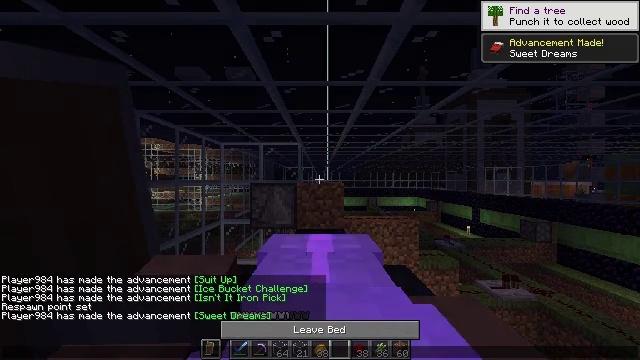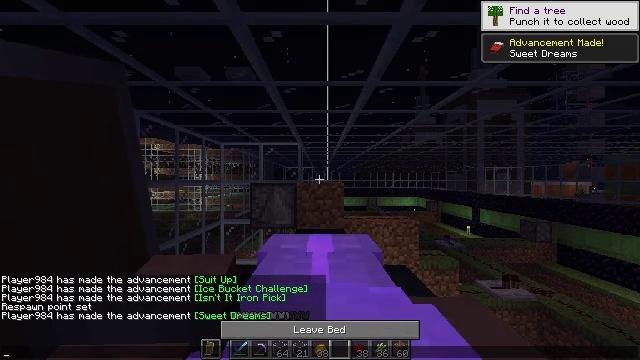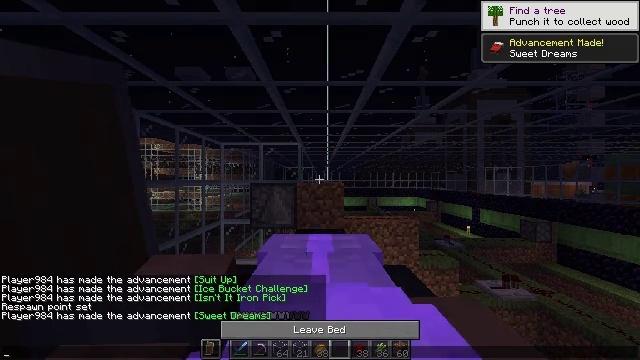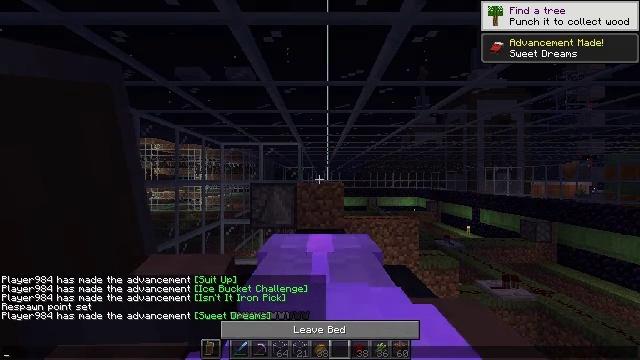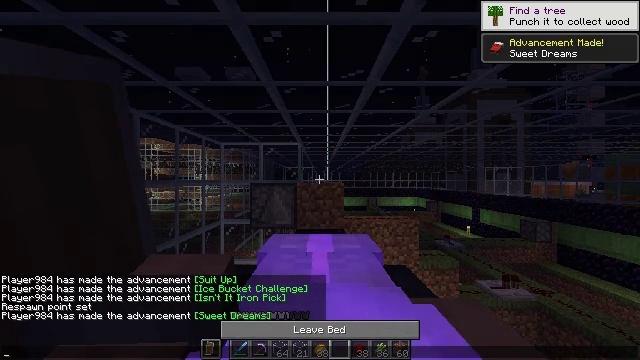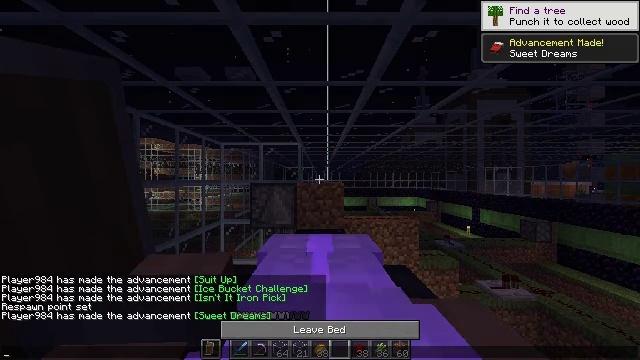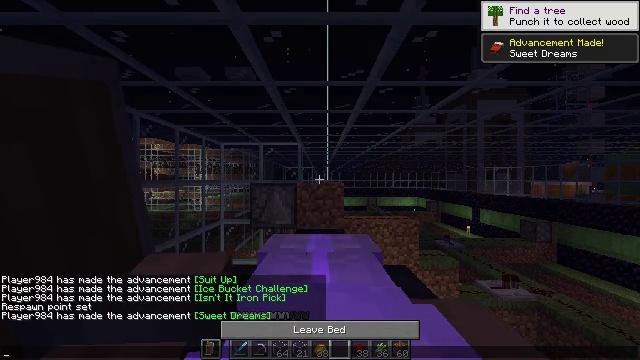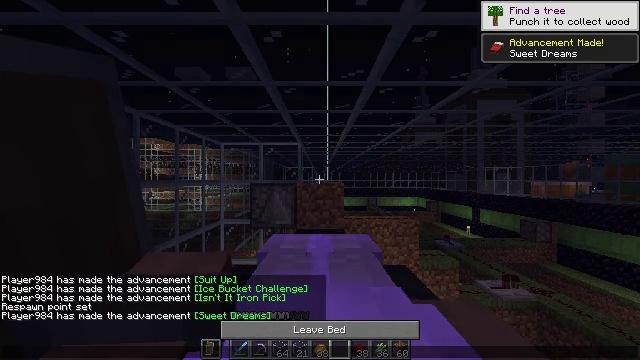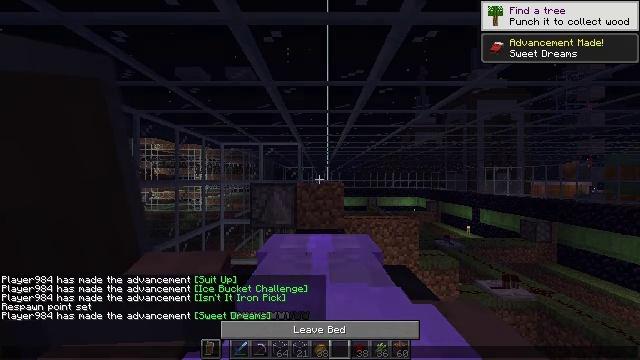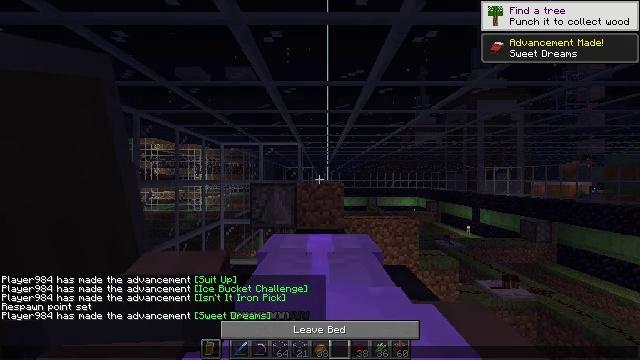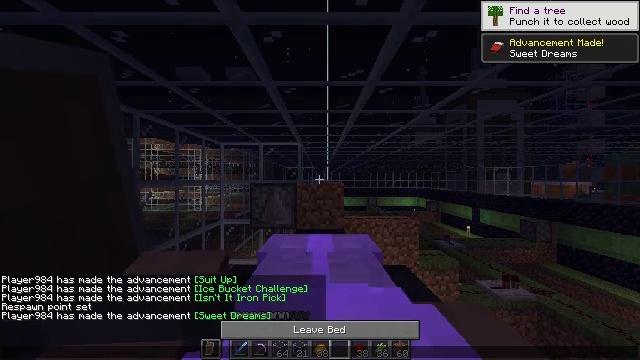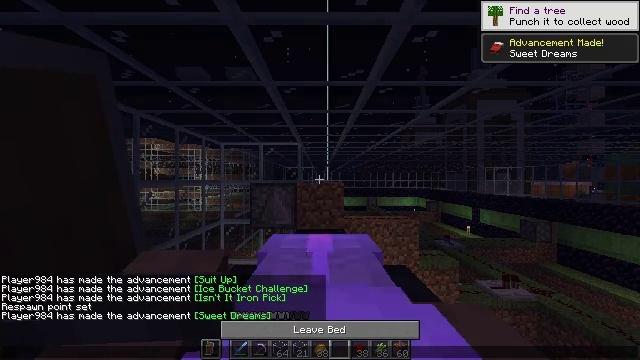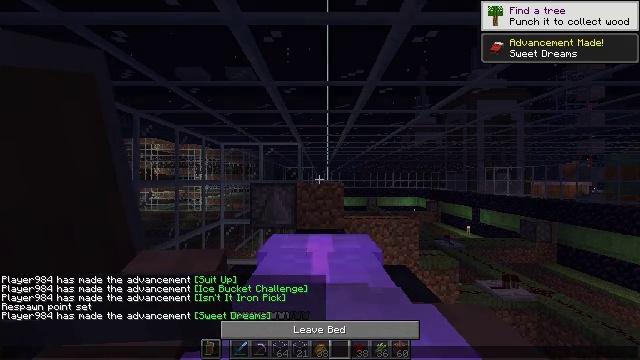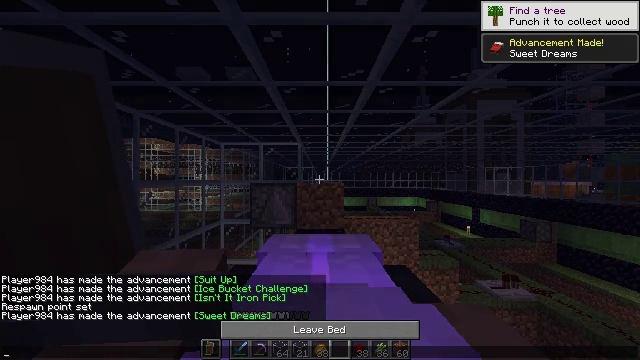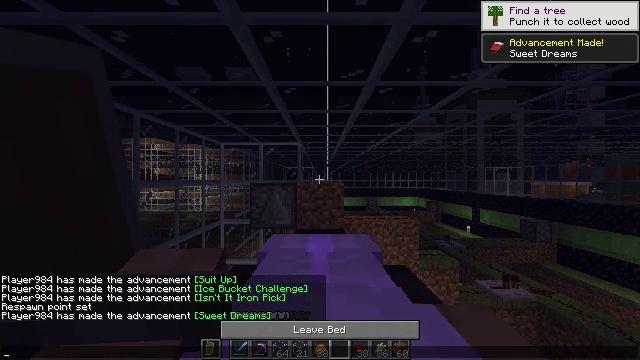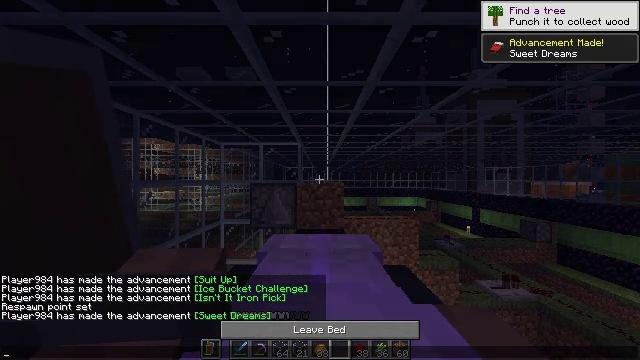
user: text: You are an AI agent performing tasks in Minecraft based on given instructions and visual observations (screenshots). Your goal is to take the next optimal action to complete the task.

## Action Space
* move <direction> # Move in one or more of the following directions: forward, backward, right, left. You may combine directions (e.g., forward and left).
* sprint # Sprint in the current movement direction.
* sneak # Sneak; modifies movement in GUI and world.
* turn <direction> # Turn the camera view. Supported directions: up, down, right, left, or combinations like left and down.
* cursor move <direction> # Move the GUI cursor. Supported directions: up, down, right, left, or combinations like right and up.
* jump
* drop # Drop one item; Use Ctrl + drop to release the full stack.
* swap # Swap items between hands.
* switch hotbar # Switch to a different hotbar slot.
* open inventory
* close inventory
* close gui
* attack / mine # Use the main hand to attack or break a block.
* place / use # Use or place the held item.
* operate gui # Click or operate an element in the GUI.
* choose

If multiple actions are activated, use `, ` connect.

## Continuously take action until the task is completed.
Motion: motion action
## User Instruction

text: Left click on the black bed to break it.
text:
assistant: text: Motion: no_op
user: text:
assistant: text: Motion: no_op
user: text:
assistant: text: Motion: no_op
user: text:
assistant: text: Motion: no_op
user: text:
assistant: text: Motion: no_op
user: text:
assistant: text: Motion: no_op
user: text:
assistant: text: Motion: no_op
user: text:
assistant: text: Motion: no_op
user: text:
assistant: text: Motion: no_op
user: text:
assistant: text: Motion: no_op
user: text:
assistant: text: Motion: no_op
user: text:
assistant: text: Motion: no_op
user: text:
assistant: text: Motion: no_op
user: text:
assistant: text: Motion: no_op
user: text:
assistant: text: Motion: no_op
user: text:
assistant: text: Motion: no_op
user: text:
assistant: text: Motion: no_op
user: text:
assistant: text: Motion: no_op
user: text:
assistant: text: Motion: no_op
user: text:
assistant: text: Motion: no_op
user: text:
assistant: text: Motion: no_op
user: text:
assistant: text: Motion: no_op
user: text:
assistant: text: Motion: no_op
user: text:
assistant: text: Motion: no_op
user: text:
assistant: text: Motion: no_op
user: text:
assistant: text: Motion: no_op
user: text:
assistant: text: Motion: no_op
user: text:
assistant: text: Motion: no_op
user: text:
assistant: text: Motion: no_op
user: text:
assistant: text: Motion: no_op